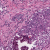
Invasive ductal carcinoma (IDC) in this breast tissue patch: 1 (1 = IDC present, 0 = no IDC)